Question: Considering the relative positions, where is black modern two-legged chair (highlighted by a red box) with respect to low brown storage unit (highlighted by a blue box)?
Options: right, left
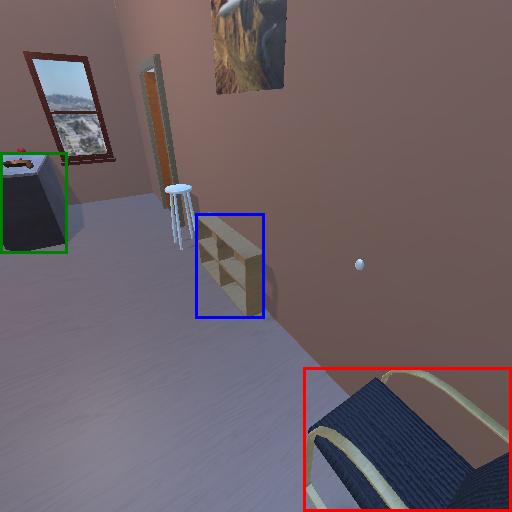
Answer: right